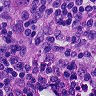
Metastatic tissue present: no